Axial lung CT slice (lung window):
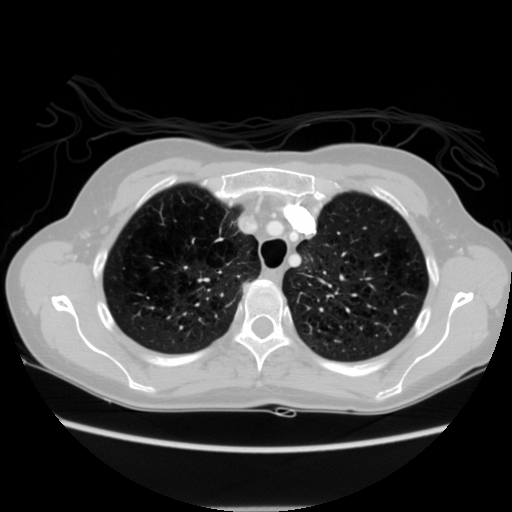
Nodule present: no